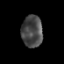
Tissue: prostate
Cell type: T cells
Senescence score: 0.2202
Nuclear area (px): 656
Mean DAPI intensity: 73.111